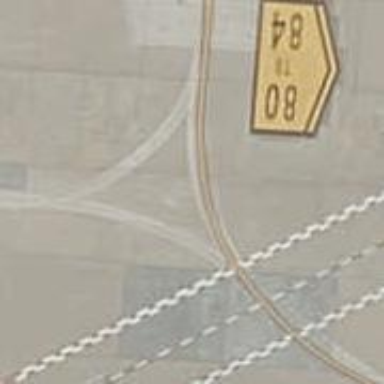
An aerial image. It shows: View of taxiway at the airport.